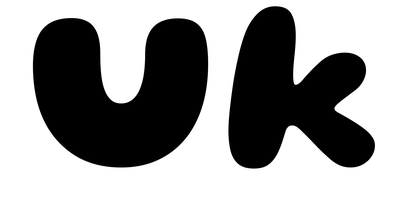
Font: Gluten_ExtraBold